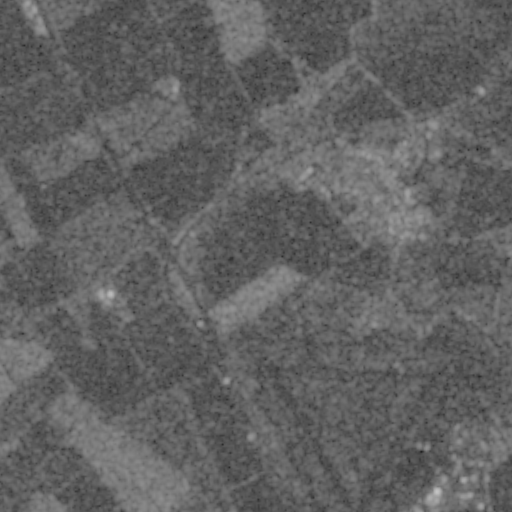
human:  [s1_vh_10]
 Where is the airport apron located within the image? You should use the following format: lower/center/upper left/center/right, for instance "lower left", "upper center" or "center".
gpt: The airport apron is located in the lower right of the image.
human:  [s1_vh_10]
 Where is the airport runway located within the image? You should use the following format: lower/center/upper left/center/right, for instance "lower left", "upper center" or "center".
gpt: The airport runway is located in the lower right of the image.
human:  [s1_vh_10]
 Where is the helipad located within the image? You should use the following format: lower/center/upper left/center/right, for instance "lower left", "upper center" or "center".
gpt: The helipad is located in the lower right of the image.
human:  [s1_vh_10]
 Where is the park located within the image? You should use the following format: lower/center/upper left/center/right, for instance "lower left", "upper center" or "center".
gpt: The park is located in the upper right of the image.
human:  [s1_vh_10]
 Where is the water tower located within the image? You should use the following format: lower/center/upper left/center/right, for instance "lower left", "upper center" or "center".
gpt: The water tower is located in the lower right of the image.
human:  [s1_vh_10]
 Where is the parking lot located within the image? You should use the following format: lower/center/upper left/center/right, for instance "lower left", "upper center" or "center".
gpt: There is no parking lot in the image.

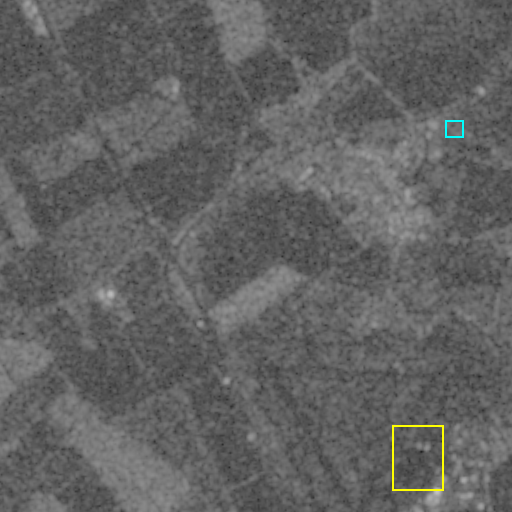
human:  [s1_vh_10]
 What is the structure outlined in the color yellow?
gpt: The structure outlined in yellow is an airport apron.
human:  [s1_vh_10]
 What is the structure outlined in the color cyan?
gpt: The structure outlined in cyan is a park.
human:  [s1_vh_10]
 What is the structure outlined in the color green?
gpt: There is no green outline.